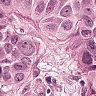
Metastatic tissue present: yes